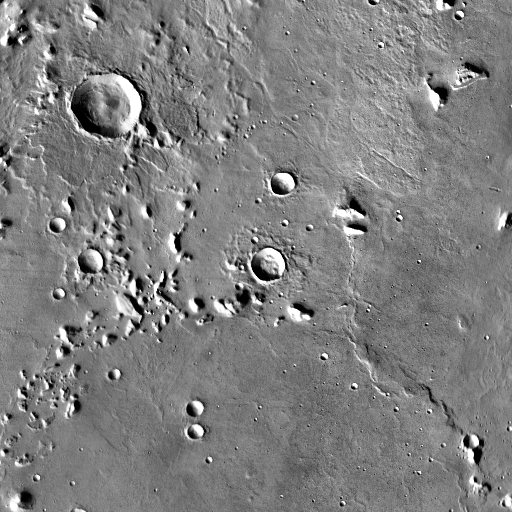
Crater classes present: Background, Other, Layered, Buried